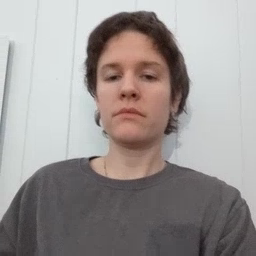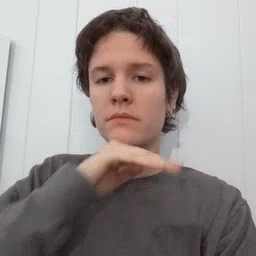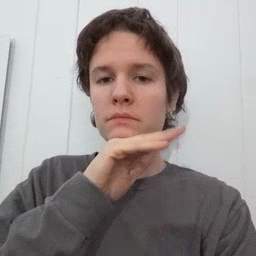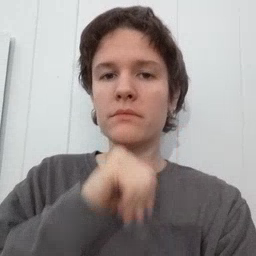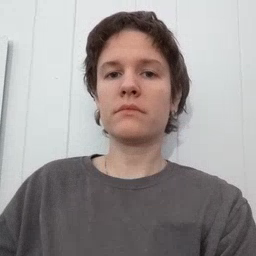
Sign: pig